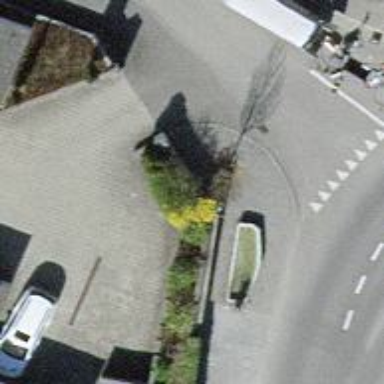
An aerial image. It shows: Fountain.